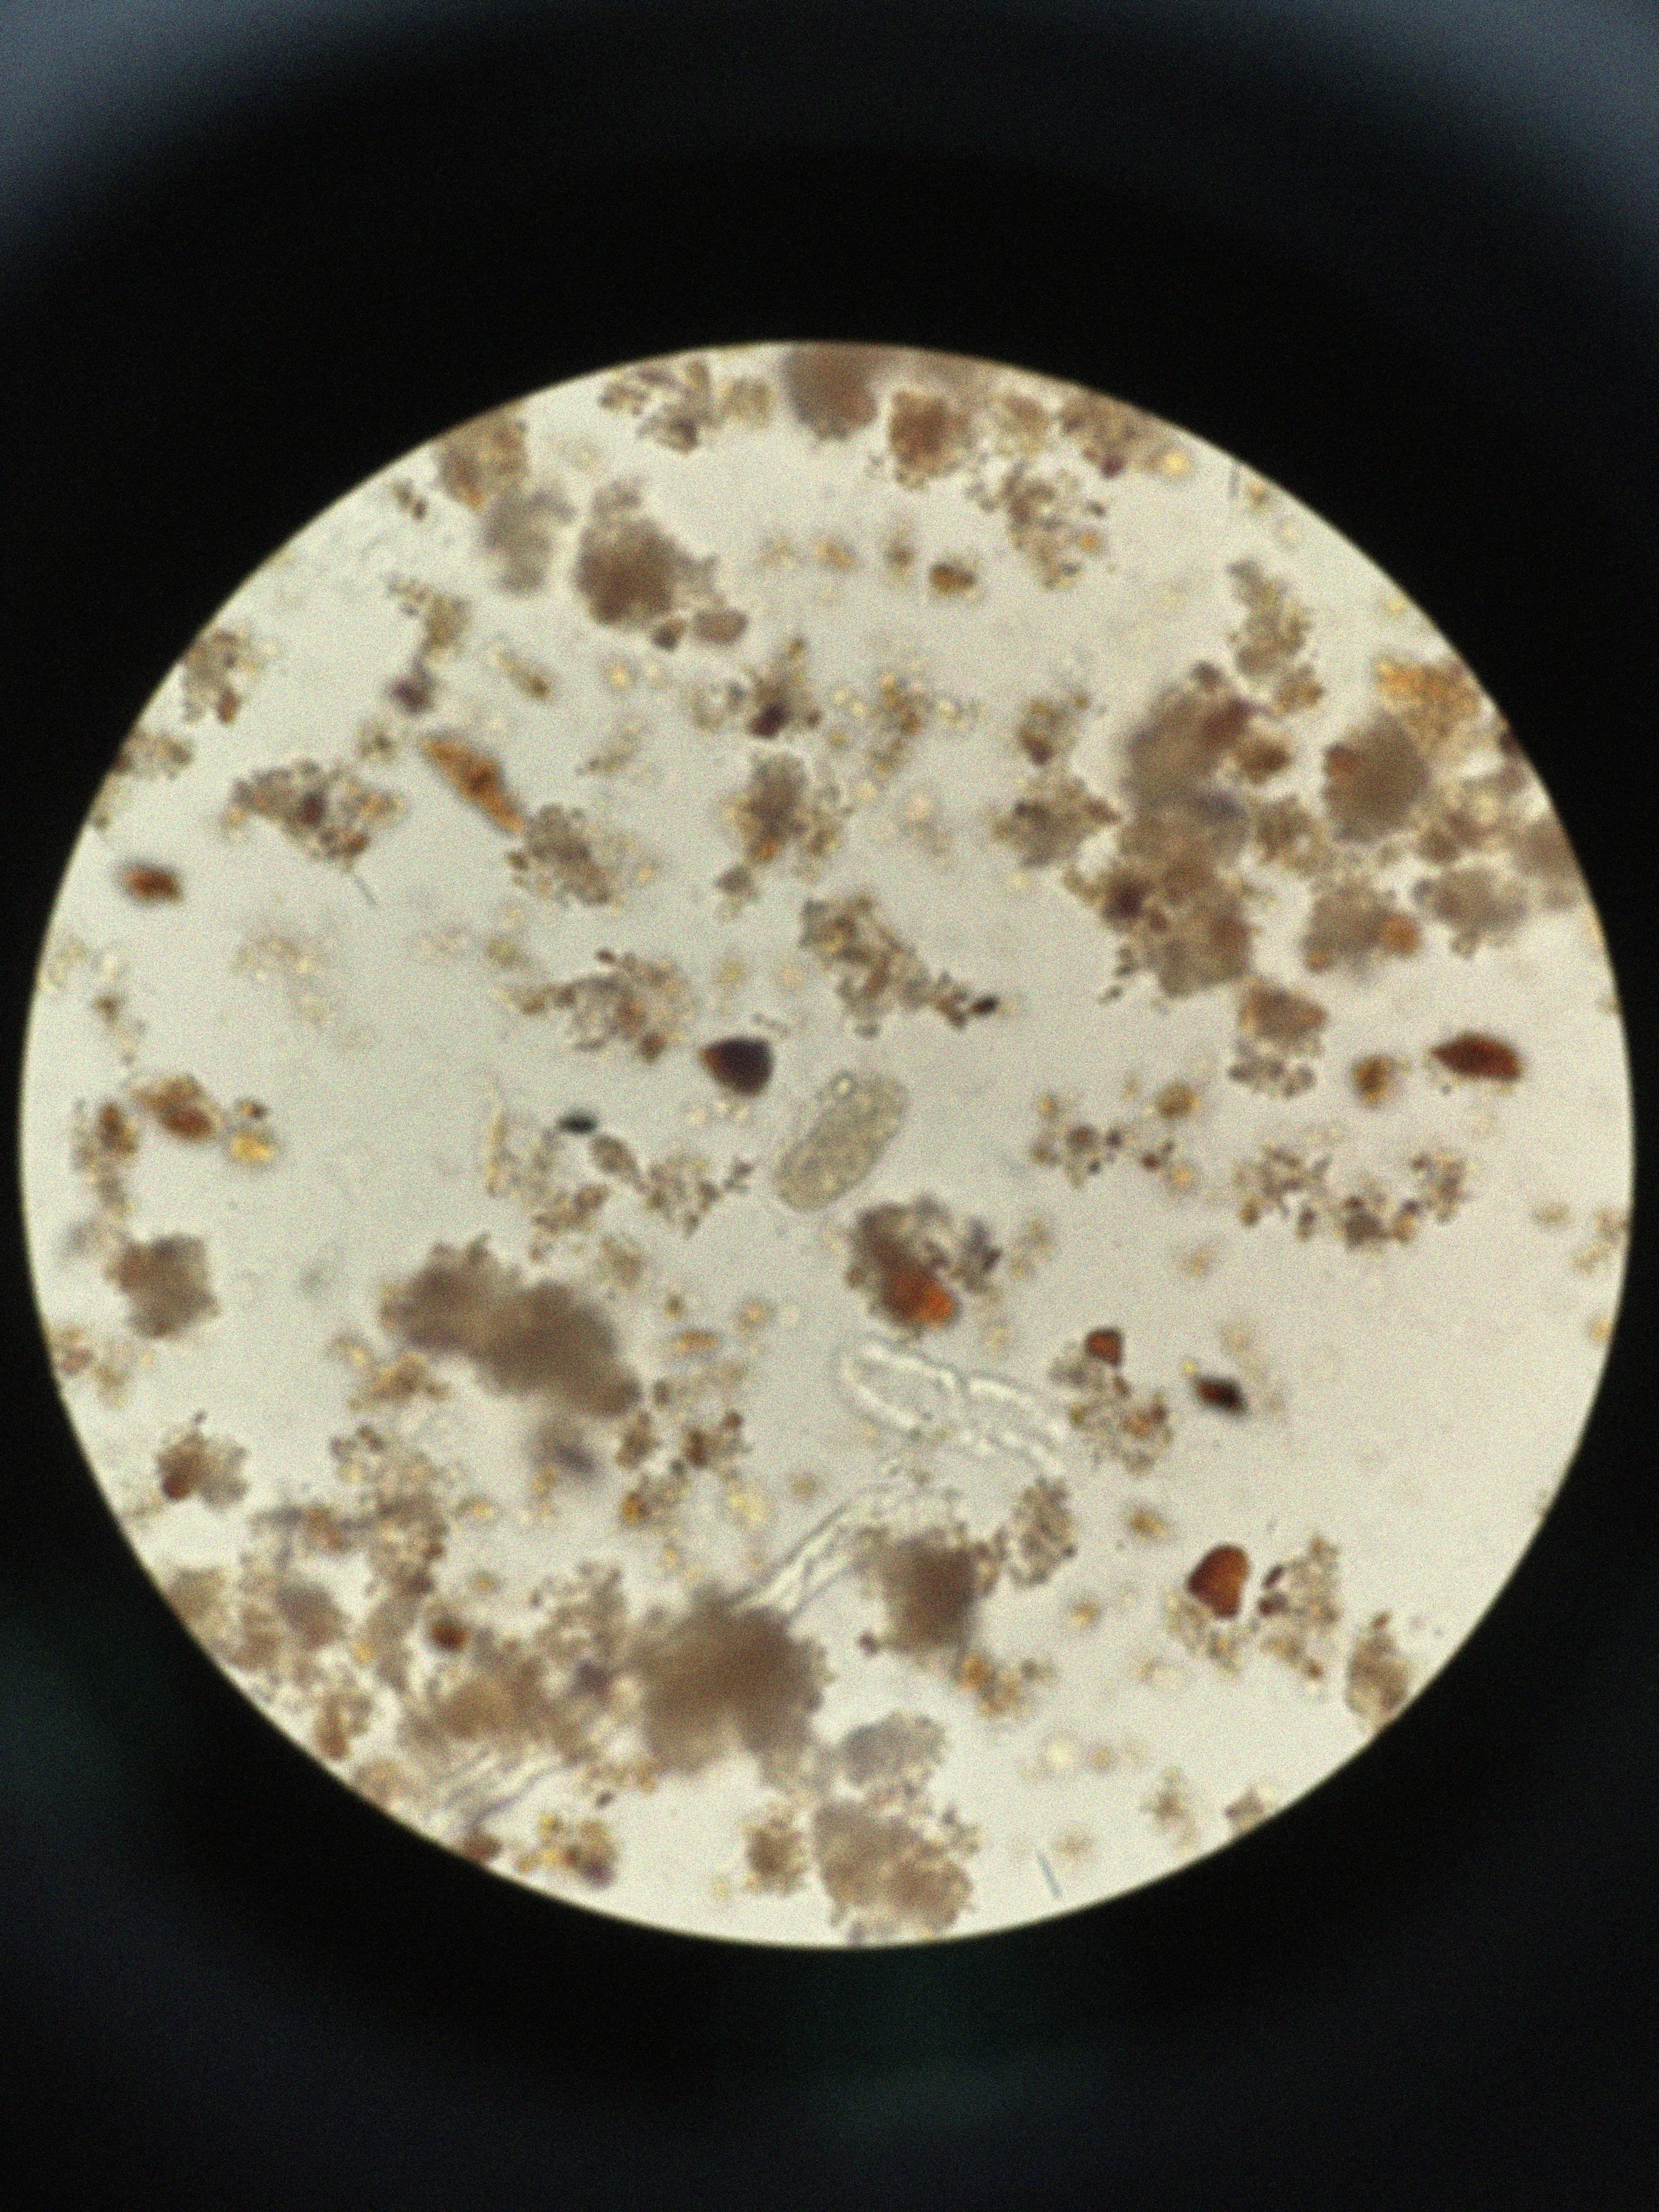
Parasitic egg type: Hookworm egg